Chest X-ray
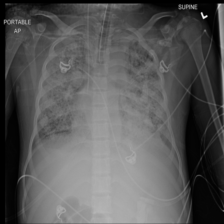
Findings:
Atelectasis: negative
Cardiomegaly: negative
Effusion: negative
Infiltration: negative
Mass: negative
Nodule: negative
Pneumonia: negative
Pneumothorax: negative
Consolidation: negative
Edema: negative
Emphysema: negative
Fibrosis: negative
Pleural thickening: negative
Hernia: negative